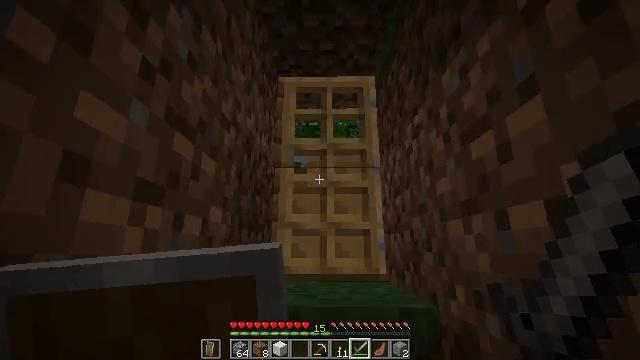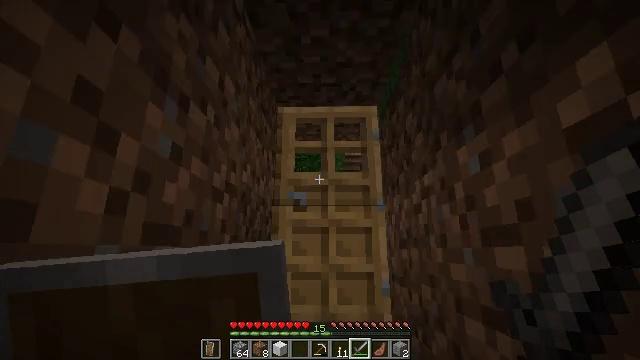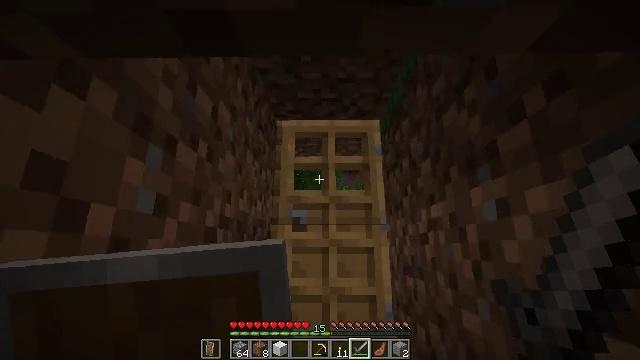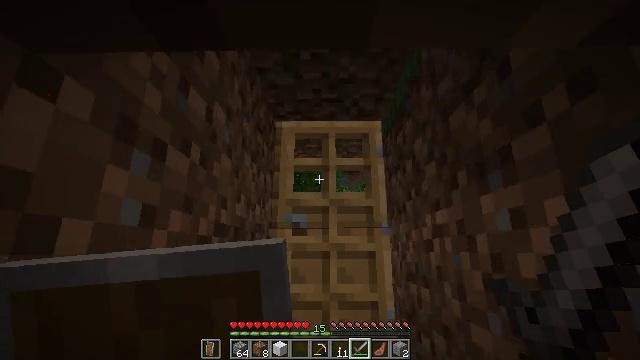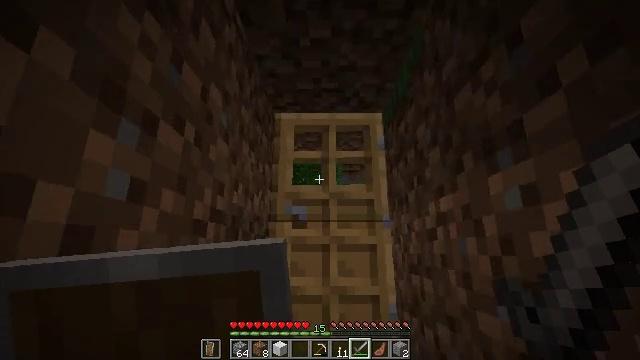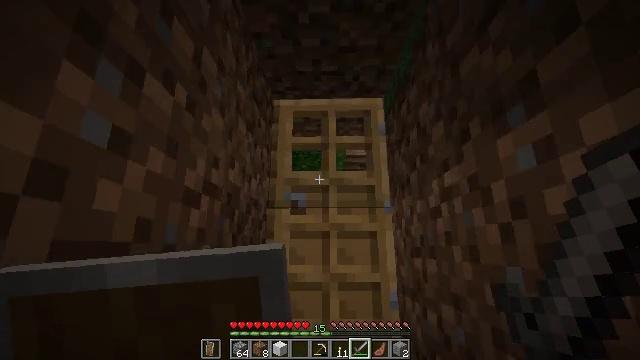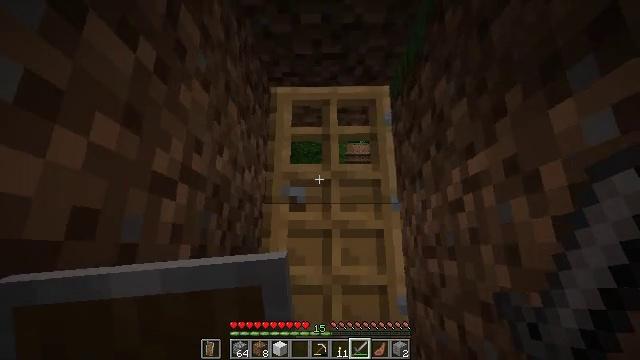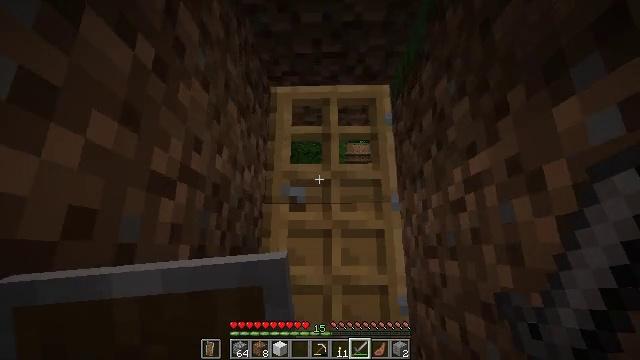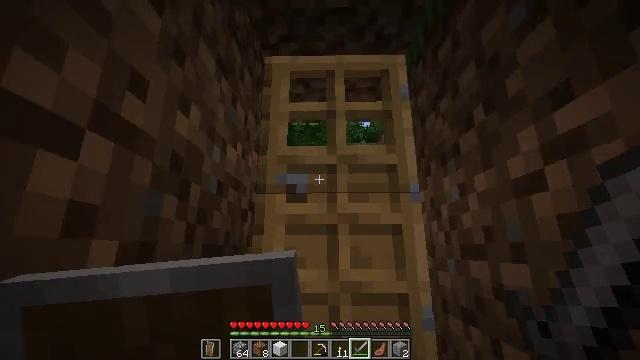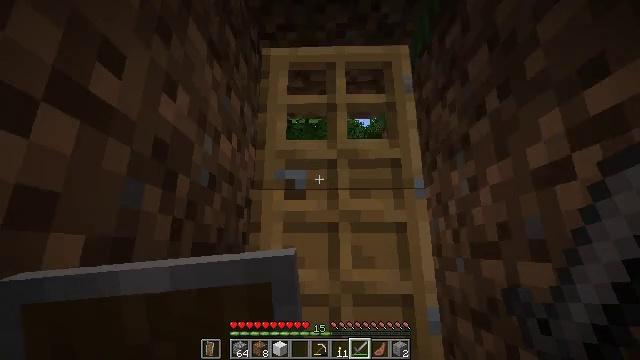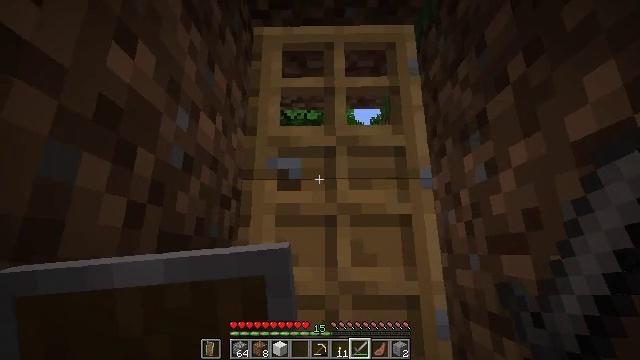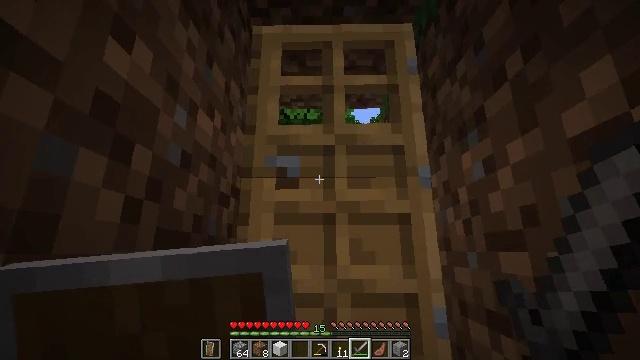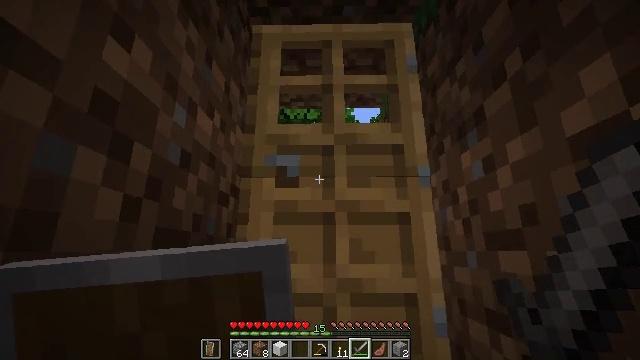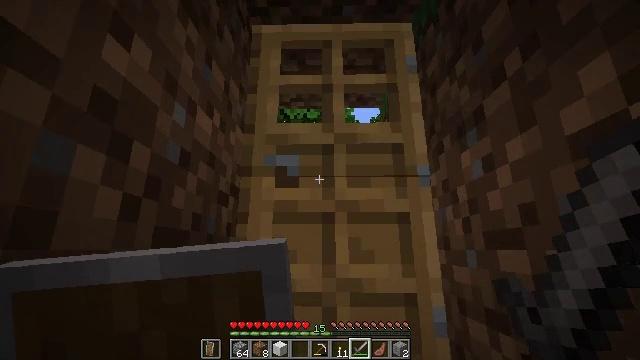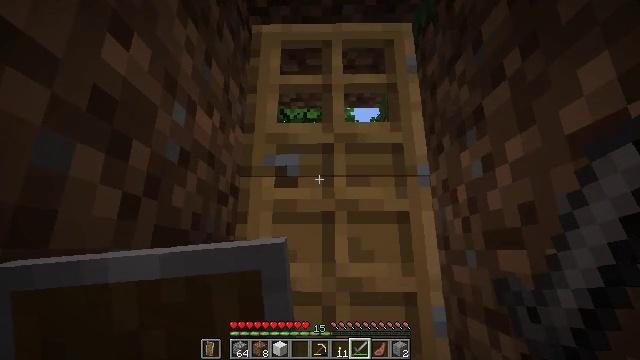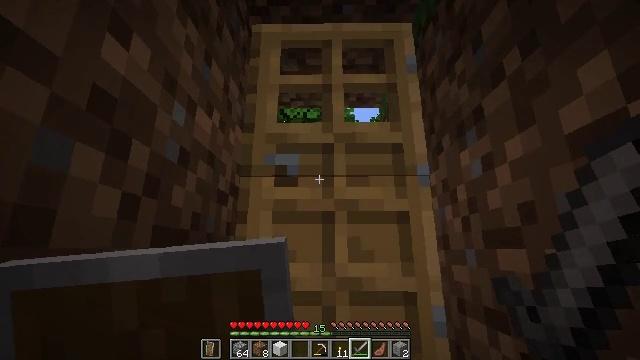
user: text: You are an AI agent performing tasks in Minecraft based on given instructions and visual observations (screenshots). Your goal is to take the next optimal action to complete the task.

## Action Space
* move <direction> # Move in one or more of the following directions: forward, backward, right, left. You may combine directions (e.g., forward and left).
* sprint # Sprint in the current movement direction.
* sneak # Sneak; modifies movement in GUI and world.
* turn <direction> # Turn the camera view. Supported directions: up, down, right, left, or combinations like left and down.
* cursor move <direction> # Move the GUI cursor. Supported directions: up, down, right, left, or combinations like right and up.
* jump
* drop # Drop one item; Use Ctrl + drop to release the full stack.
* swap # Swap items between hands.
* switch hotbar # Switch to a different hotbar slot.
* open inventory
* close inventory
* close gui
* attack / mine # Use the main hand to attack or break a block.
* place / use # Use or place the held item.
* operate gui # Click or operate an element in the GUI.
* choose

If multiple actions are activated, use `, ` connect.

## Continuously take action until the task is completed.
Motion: motion action
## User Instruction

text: Catch and kill the tropical fish.
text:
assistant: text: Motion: move forward, jump
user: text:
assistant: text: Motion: move forward, jump
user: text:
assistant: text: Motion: move forward, jump
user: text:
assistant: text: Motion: move forward, jump
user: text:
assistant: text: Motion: move forward, jump
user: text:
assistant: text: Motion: move forward, jump
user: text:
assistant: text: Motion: move forward, jump
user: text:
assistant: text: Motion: move forward, jump
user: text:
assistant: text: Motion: move forward
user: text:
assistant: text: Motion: no_op
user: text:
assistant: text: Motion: no_op
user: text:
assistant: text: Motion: no_op
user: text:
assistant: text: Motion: no_op
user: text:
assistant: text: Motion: no_op
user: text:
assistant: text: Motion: no_op
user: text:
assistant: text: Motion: no_op
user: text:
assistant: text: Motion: no_op
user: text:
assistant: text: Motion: no_op
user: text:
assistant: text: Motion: no_op
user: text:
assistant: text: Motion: no_op
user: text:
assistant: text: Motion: no_op
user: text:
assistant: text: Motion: no_op
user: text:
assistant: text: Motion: no_op
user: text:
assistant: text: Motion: no_op
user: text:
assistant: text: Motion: no_op
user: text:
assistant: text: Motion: no_op
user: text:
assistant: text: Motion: no_op
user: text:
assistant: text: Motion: no_op
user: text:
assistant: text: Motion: no_op
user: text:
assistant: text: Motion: no_op